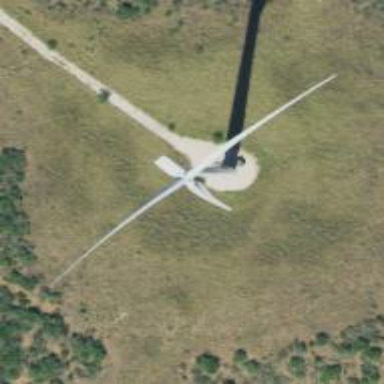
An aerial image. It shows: Wind generator using wind turbines of horizontal axis.